Question: I have a list of settings for my application (basically setting which disabled access facilities you require) as seen here:

I've not worked out how to do the on/off yet (but that's for later!) - At the moment the text and icons are stored in two arrays:
'''
arryTableIconsText = [[NSMutableArray alloc] init];
[arryTableIconsText addObject:@"Facilities for partially sighted or blind people"];
[arryTableIconsText addObject:@"An 'assistance dogs welcome' policy"];
[arryTableIconsText addObject:@"Disabled access facilities for wheelchair users (with assistance)"];
..etc
arryTableIcons = [[NSMutableArray alloc] init];
[arryTableIcons addObject:@"visuallyImpaired_off.png"];
[arryTableIcons addObject:@"guidedogs_off.png"];
[arryTableIcons addObject:@"wheelchairassist_off.png"];
[arryTableIcons addObject:@"walk_off.png"];
..etc
selectedCellIndexes = [[NSMutableIndexSet alloc] init];
'''
However now I come to think about it and now i'm doing this actual page I'm guessing they'll have to come out of a plist or similar? Just to save the value of the On/Off.
What's the best way to save it in the plist? Is the plist the correct way of going about this?
I assume whatever datasource will have iconID | iconImage | iconText | iconState
Is this the correct way of going about this?
Tom
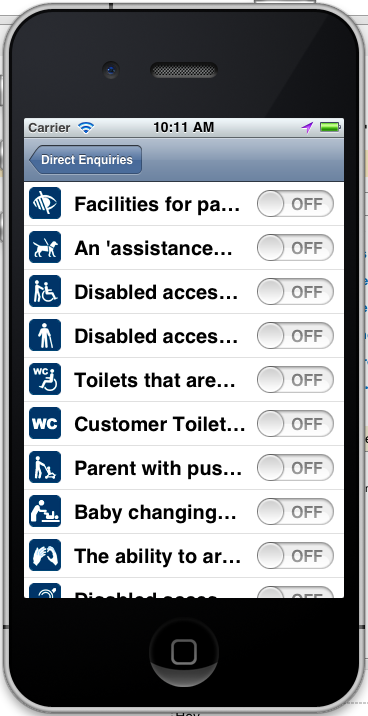
Answer: Check 'NSUserDefaults'. This class helps you store and manage your application settings by providing convenient methods.